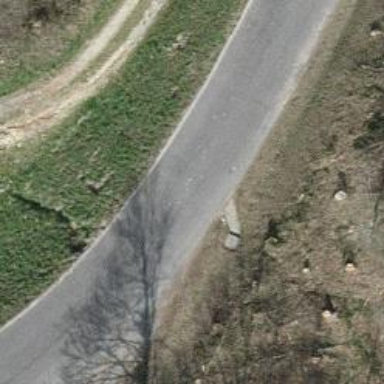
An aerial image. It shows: Unclassified road with asphalt surface.